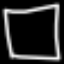
Label: square